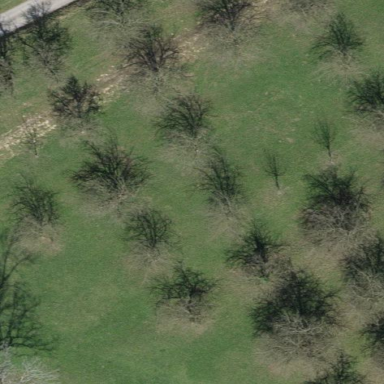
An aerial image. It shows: Orchard.